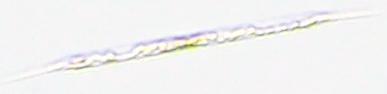
Label: Rhizosolenia